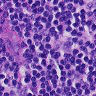
Metastatic tissue present: no